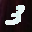
Label: 3